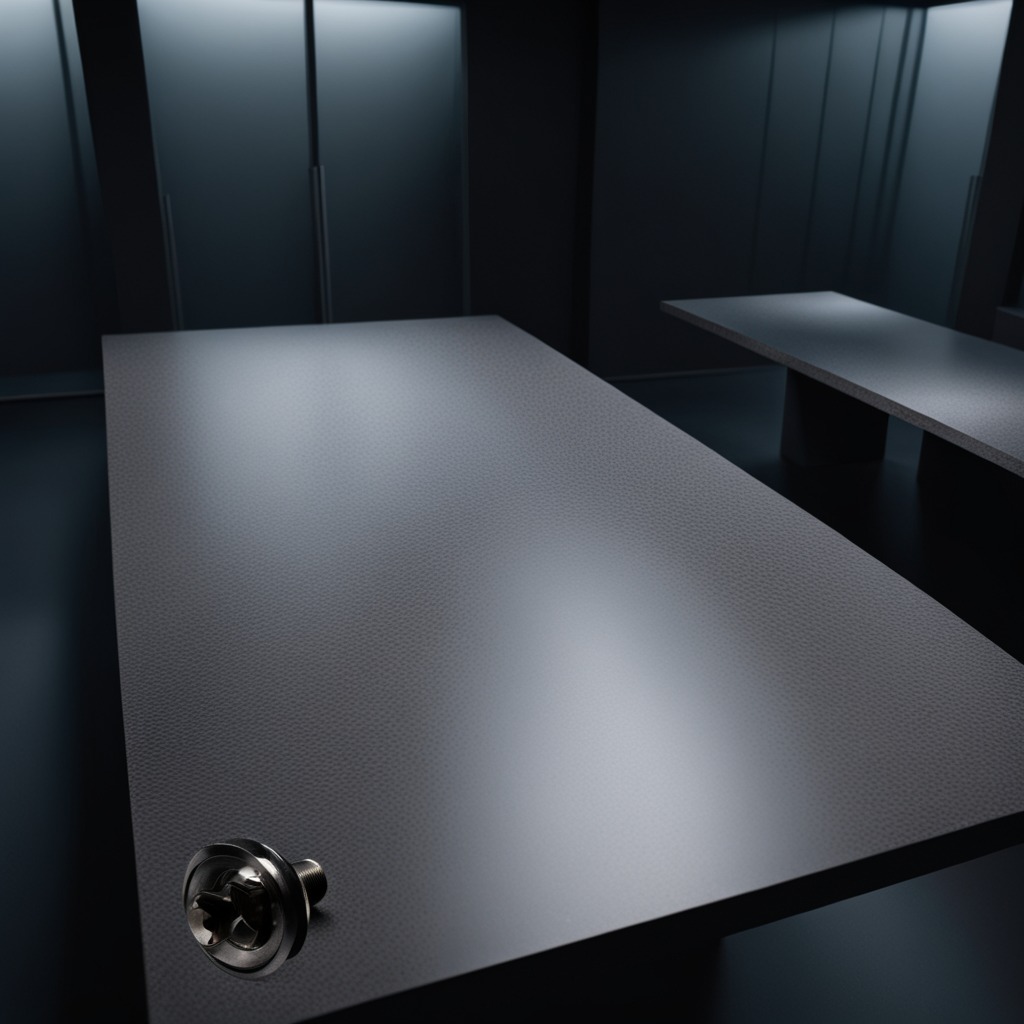
A metal screw is lying on the clean granite table inside a workshop at night dim ambient light soft shadows worn but